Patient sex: M
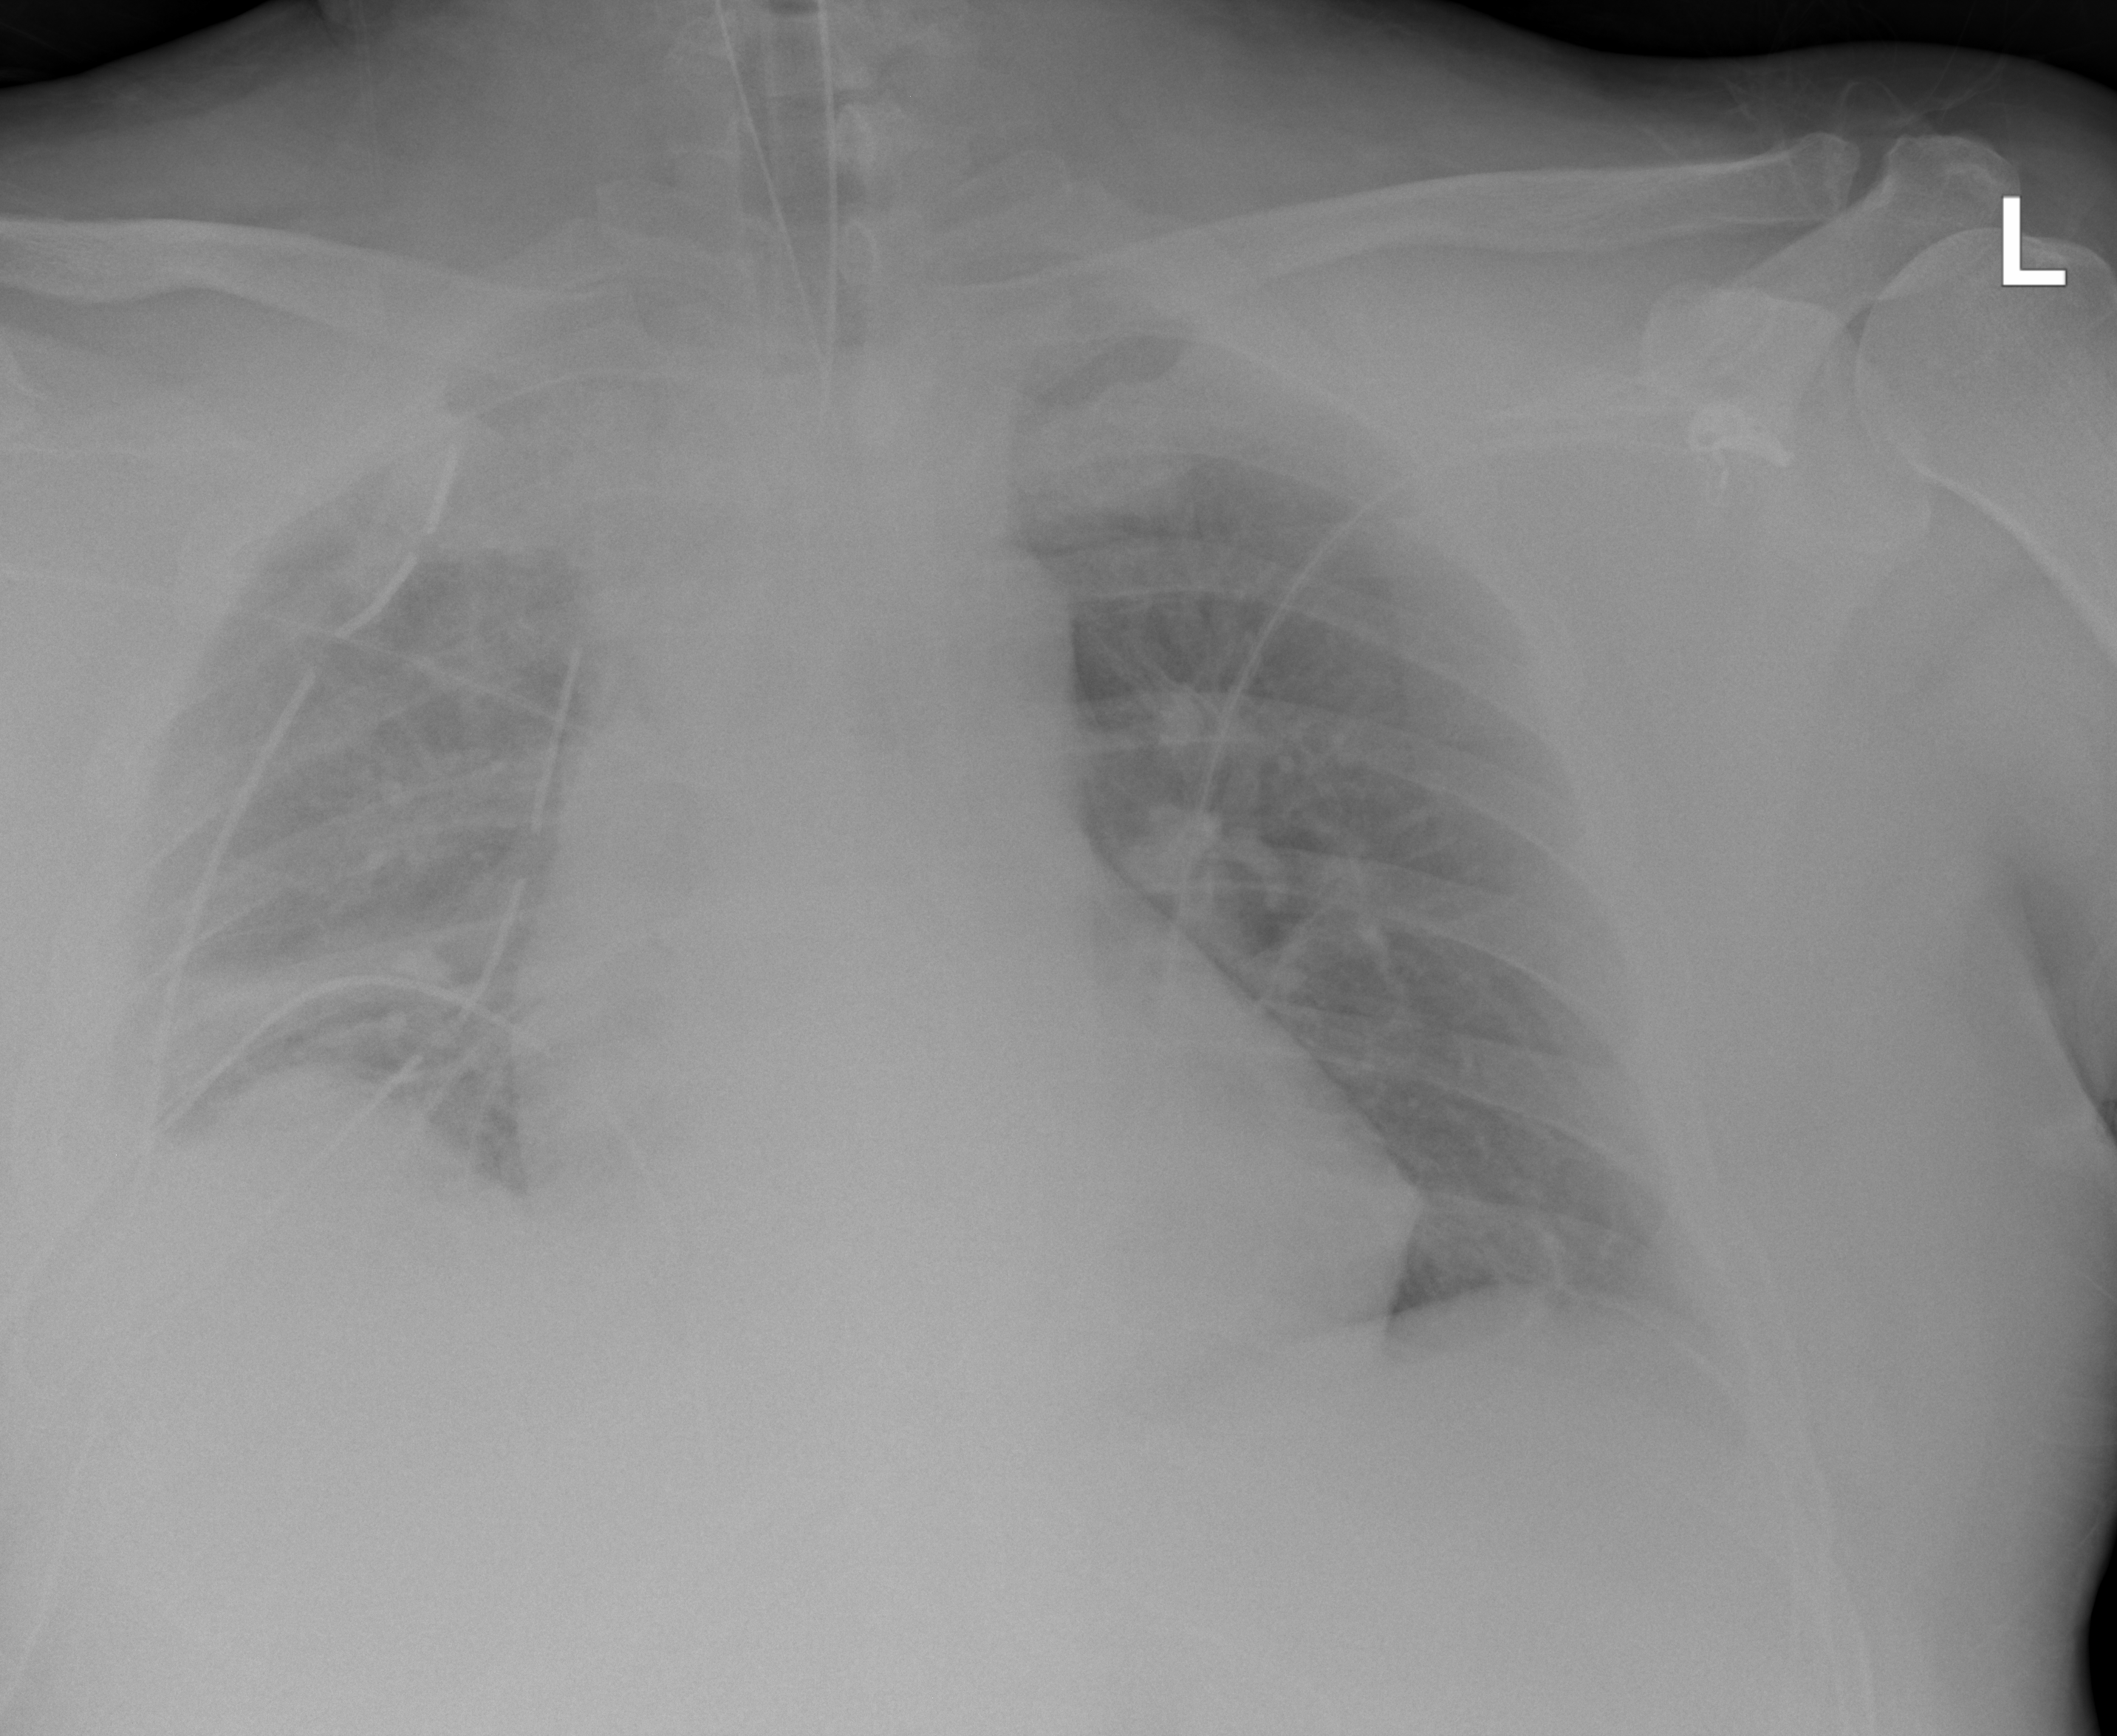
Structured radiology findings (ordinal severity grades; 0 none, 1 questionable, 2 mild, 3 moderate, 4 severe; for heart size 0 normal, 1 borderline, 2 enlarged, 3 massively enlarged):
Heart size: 0
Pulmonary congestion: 2
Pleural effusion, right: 2
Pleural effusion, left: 0
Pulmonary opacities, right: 2
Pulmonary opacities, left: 0
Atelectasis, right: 3
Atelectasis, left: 2